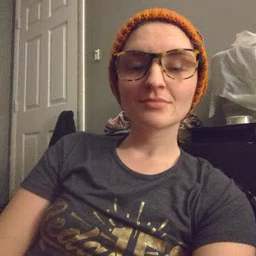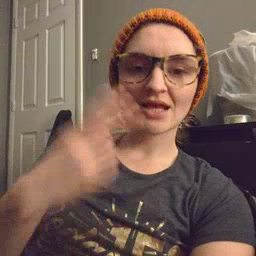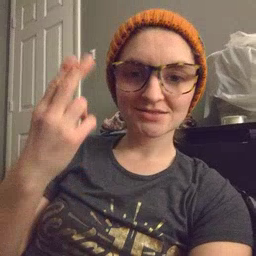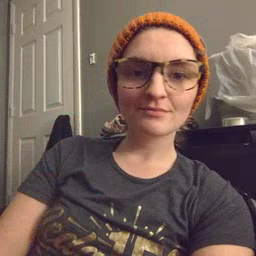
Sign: high